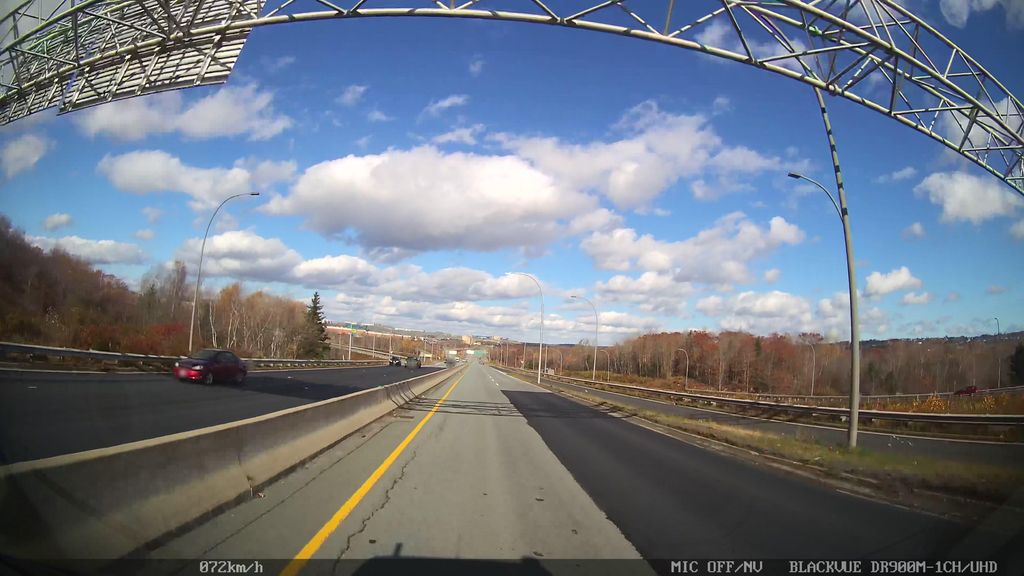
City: halifax